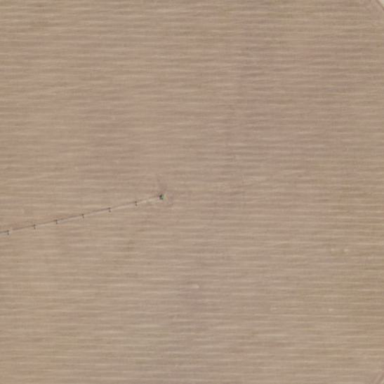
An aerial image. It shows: Farmland with pivot irrigation system.